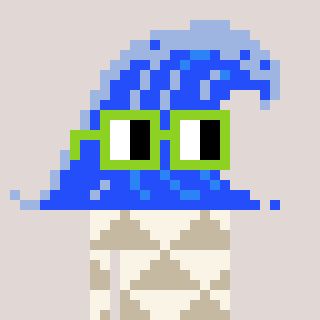
a pixel art character with square light green glasses, a wave-shaped head and a bege-colored body on a warm background